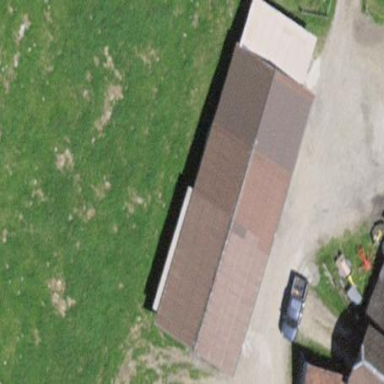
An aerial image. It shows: Shed building.